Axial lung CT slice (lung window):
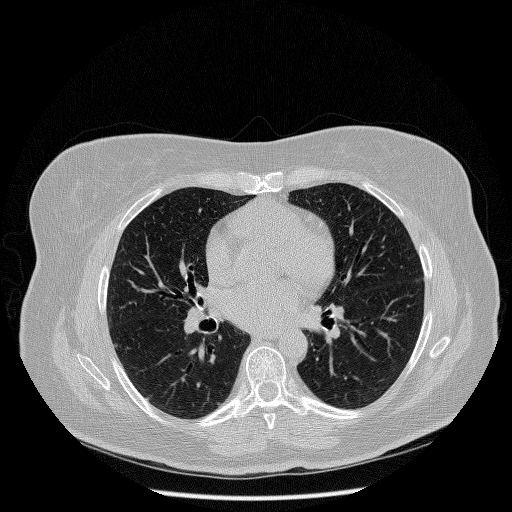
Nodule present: no